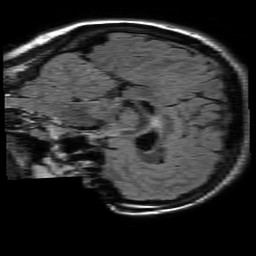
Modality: FLAIR
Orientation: sagittal
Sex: female
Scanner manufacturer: philips
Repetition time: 11 s
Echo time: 0.125 s